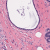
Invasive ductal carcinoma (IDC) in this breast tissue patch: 0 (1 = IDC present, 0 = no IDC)